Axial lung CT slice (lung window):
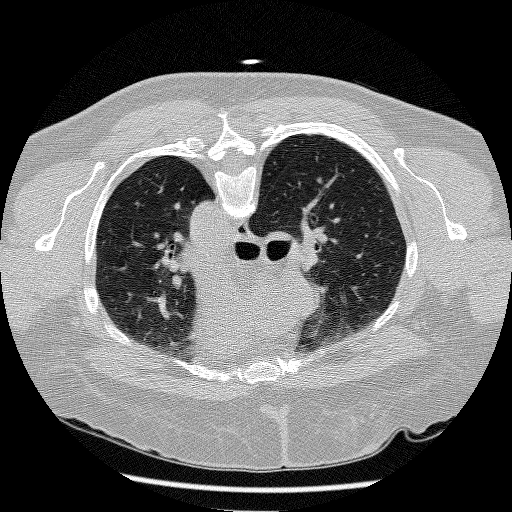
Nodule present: no